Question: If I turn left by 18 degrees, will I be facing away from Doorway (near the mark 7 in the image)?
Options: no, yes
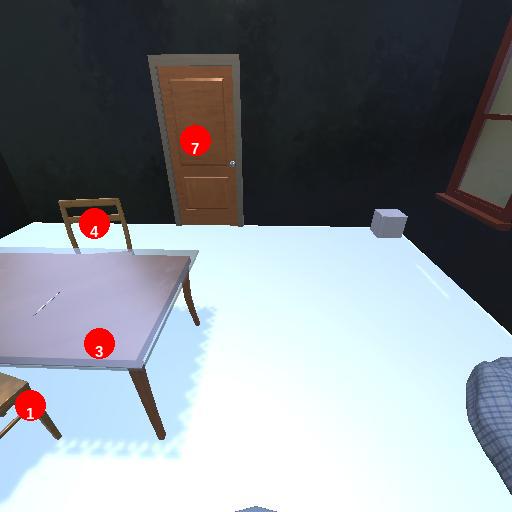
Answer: no